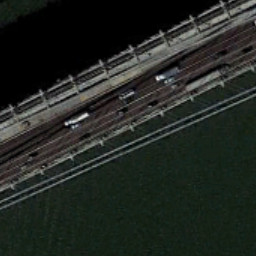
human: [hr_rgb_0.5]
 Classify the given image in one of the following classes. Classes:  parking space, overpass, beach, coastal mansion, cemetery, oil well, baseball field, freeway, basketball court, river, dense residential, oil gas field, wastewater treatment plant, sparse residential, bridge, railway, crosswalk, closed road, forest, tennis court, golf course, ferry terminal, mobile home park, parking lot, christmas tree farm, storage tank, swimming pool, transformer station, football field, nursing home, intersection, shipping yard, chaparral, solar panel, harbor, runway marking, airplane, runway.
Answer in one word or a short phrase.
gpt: bridge